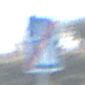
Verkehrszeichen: EndeAutbahn
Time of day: MorningAfternoon
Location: Outdoor (Nature)
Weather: PartlyCloudy
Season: NotSpecified
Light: Natural